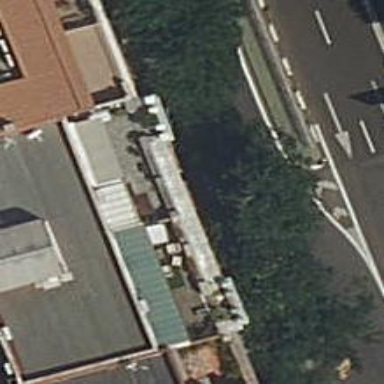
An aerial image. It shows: Restaurant.